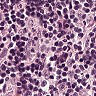
Metastatic tissue present: no